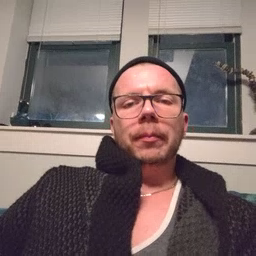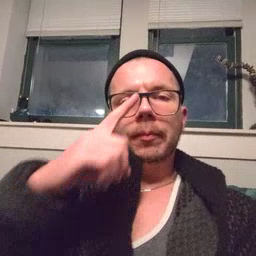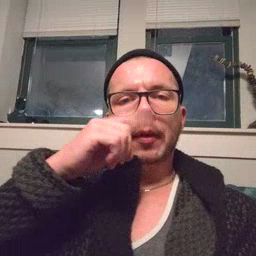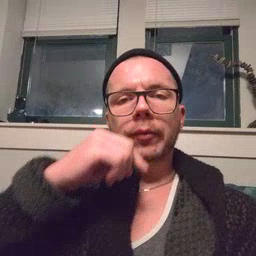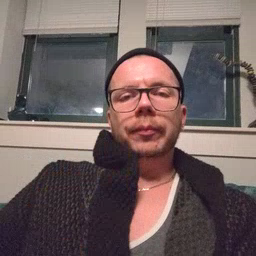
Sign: mouse